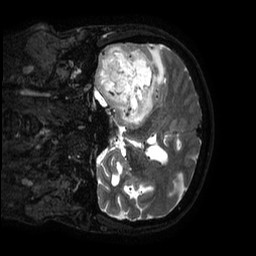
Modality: T2w
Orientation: coronal
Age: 66
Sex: male
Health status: ill
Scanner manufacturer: philips
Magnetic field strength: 3 T
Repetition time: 3.5 s
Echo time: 0.3 s